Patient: sex M, age 55
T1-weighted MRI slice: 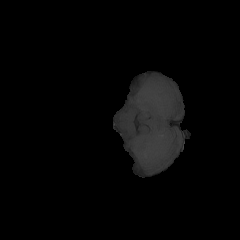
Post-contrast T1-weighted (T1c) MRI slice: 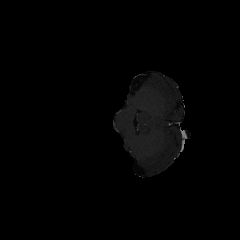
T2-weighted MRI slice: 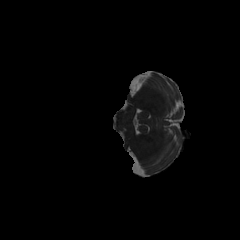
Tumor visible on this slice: no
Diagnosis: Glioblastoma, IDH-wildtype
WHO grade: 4